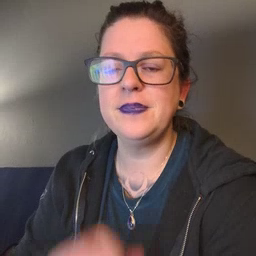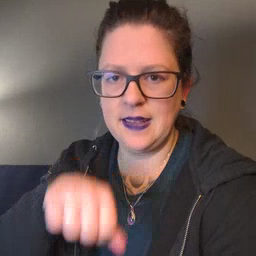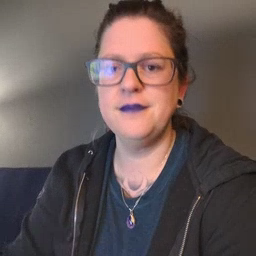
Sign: can